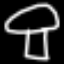
Label: mushroom